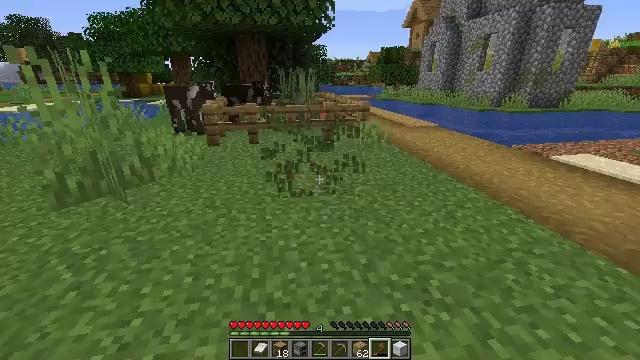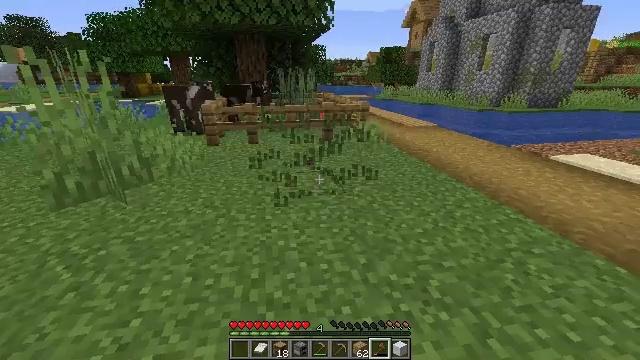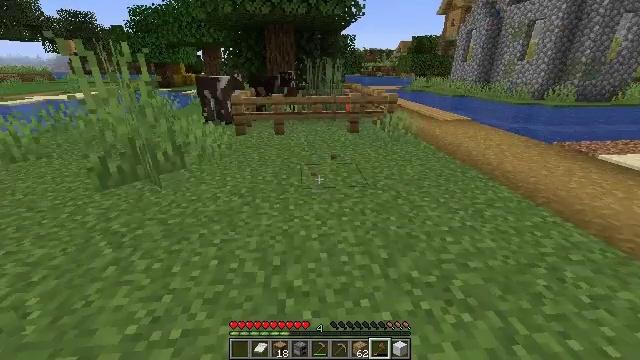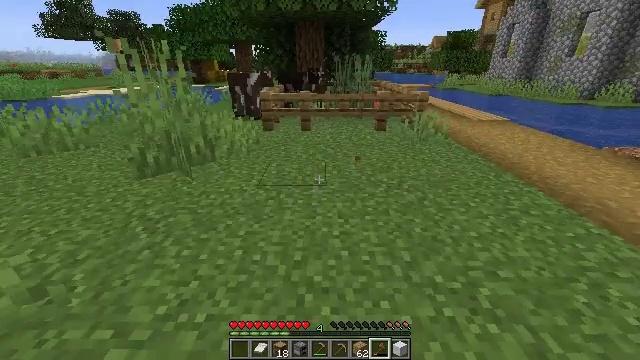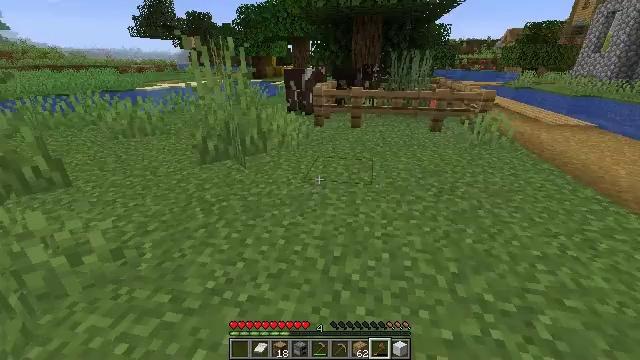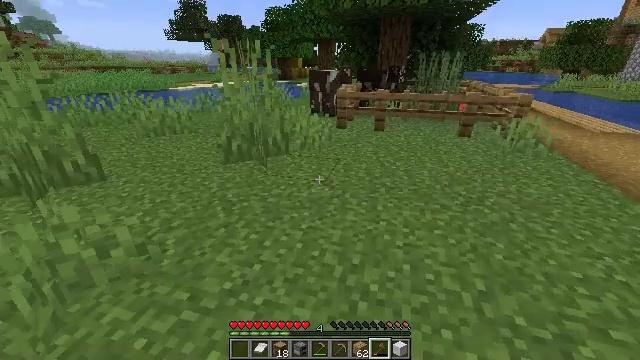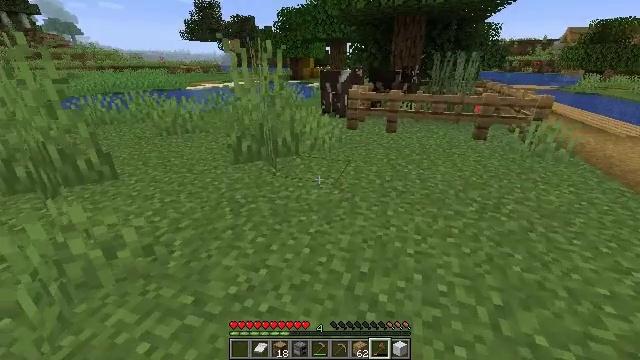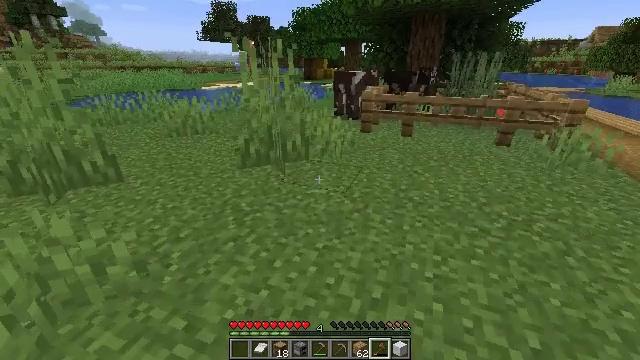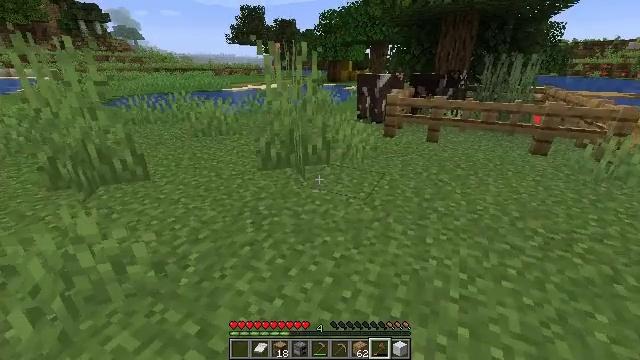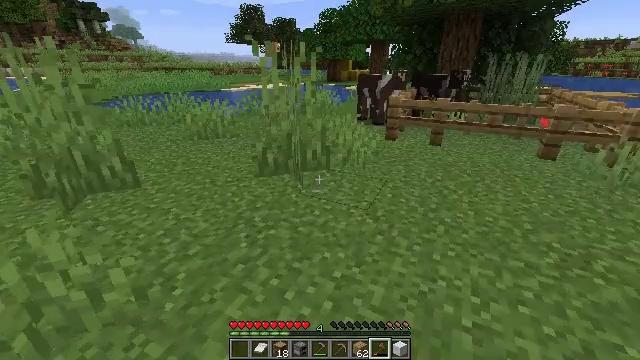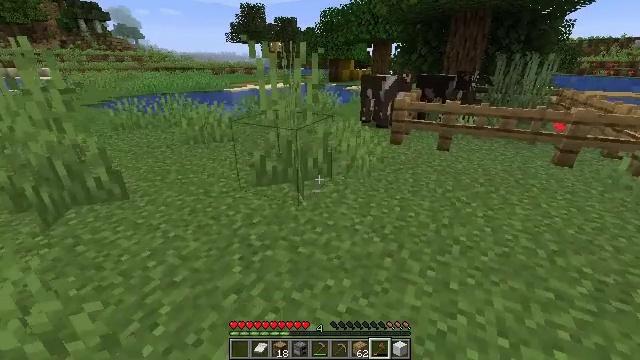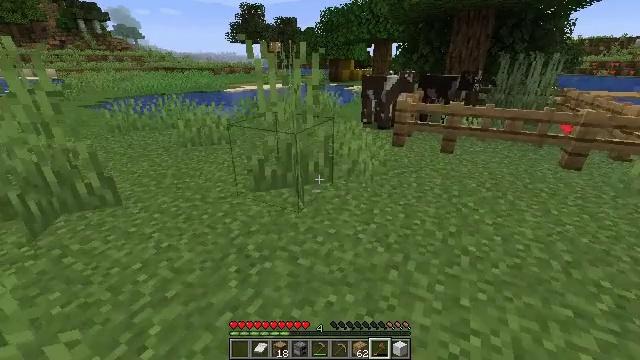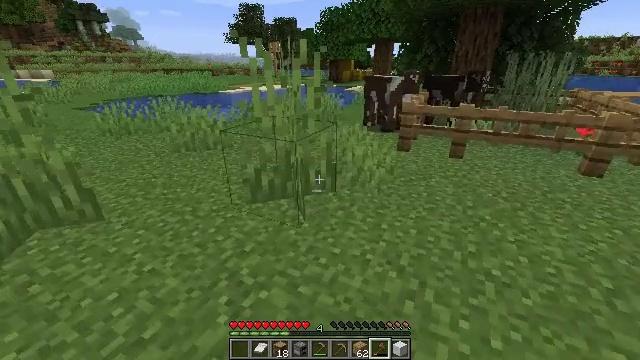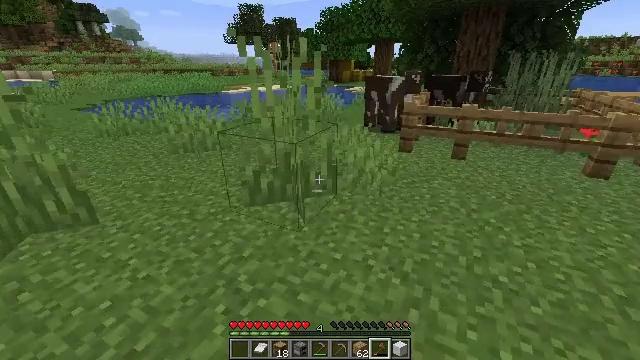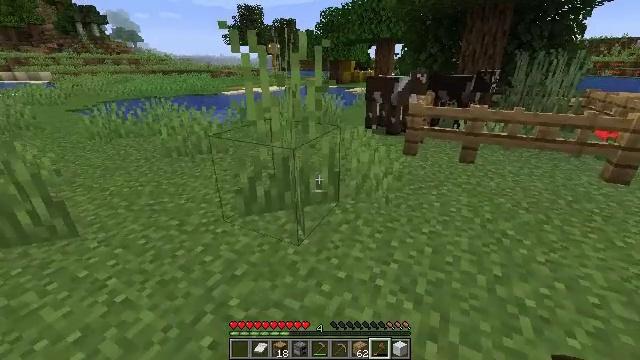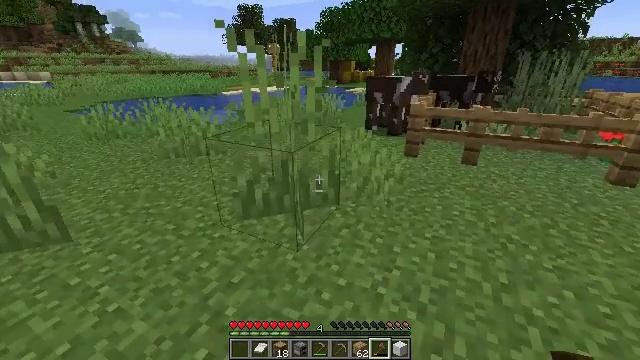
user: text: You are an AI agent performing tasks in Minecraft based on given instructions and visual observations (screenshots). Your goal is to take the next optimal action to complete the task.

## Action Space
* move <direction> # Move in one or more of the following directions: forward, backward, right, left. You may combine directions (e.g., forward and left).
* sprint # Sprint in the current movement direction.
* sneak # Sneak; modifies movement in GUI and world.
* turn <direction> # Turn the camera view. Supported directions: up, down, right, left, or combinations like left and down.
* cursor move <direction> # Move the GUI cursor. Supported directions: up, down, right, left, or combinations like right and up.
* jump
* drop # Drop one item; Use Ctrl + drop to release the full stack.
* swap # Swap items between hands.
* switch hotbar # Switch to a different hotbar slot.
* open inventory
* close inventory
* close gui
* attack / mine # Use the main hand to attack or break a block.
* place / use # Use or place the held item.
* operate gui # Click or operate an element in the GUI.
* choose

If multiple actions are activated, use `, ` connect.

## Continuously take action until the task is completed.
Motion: motion action
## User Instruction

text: Remove the tall grass to clear the area.
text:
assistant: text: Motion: no_op
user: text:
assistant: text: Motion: turn left and down
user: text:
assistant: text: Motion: turn left
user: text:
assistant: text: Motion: turn left
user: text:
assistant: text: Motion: move forward, turn left
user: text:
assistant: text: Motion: move forward, turn left
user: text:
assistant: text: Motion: move forward, turn left
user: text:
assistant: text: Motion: move forward, turn left
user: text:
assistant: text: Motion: move forward
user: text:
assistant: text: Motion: move forward
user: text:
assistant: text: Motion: move forward
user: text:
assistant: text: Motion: move forward
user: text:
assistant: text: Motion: move forward
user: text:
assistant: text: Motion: move forward
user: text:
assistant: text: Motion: no_op
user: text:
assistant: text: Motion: no_op
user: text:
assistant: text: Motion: no_op
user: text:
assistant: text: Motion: attack / mine
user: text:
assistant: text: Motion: attack / mine
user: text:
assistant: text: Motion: attack / mine
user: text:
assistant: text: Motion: no_op
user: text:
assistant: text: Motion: no_op
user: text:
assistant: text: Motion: no_op